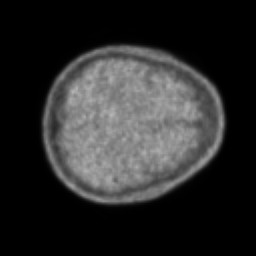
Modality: PET
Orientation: axial
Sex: male
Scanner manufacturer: ge